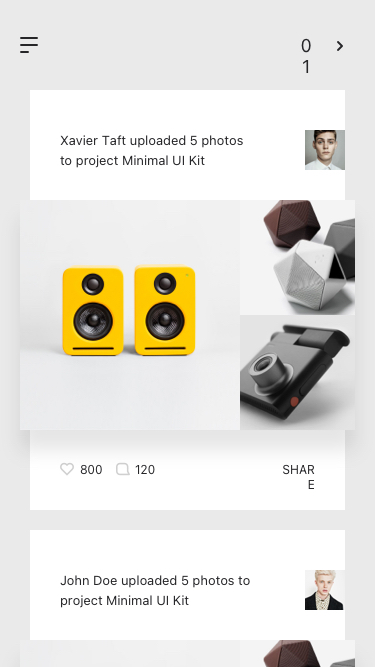
Text in this UI design:
01
800
share
120
Xavier Taft uploaded 5 photos to project Minimal UI Kit
John Doe uploaded 5 photos to project Minimal UI Kit